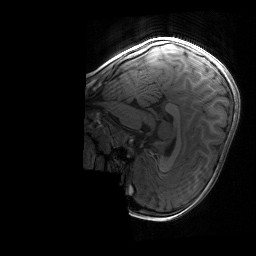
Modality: T1w
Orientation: sagittal
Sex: female
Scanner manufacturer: siemens
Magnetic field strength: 3 T
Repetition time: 1.9 s
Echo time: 0.00243 s